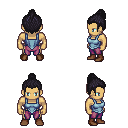
a pixel art fantasy rpg character, male body template, human, tanned skin, blue vest, magenta pants, raven short topknot hairstyle, brown shoes, four views (front, back, left, right), 2x2 character sprite sheet, small pixel art, hard edges, no anti-aliasing